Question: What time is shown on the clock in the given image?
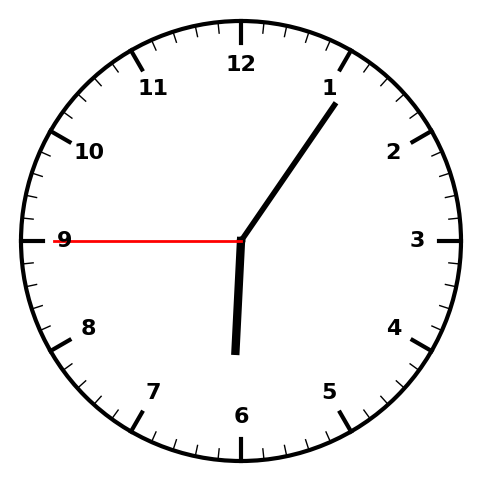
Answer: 06:05:45